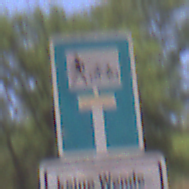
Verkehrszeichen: SackgasseRadverkehrFussgaengerDurchlaessig
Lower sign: HinweisGeaenderteVorfahrtVerkehrsfuehrungVerkehrsregelung3
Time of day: Midday
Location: Outdoor (RoadRail)
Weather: Clear
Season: NotSpecified
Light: Natural